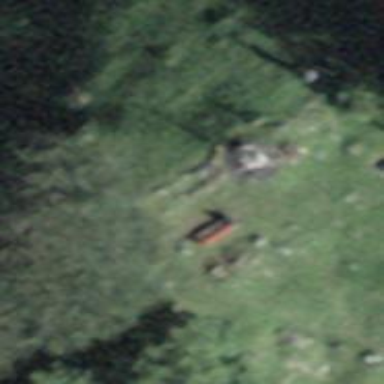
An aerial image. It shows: Bench.